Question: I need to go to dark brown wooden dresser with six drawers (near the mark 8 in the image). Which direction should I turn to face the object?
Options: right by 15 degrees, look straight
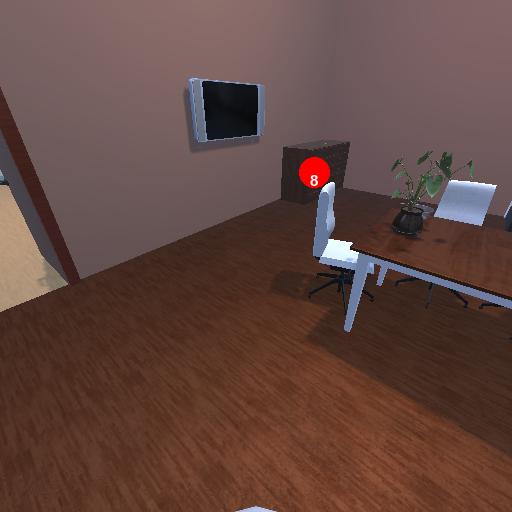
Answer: right by 15 degrees